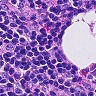
Metastatic tissue present: no